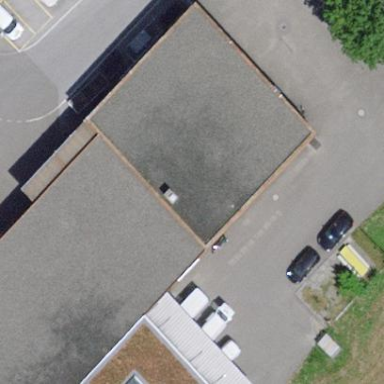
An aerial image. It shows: Commercial building.